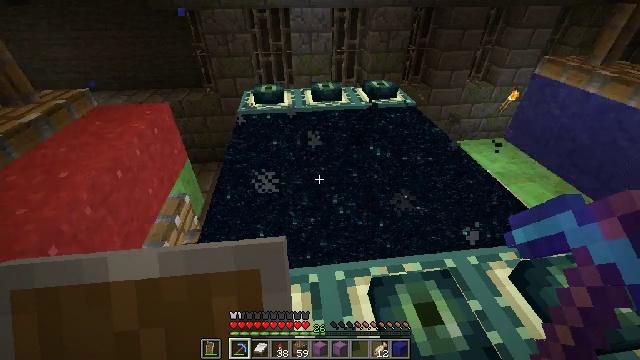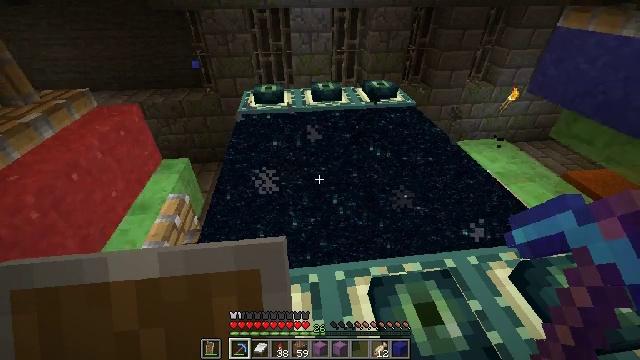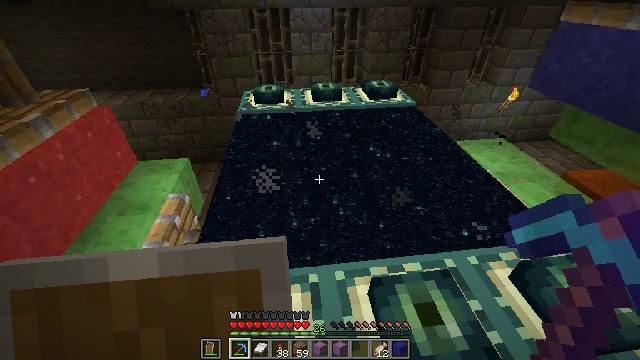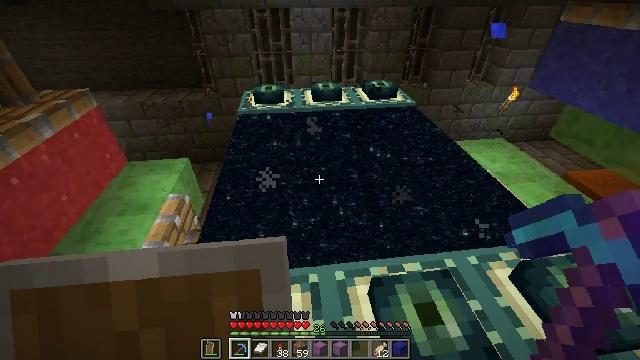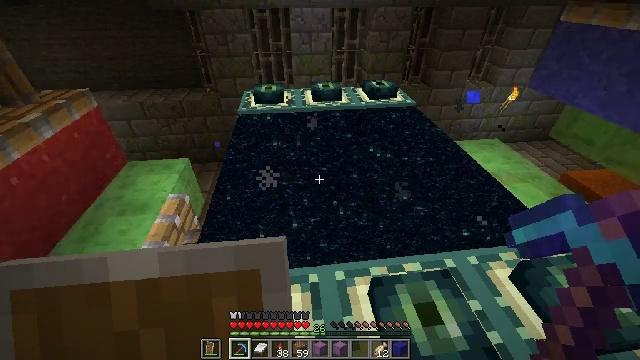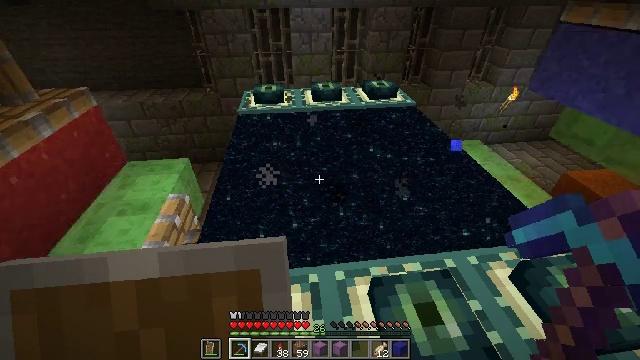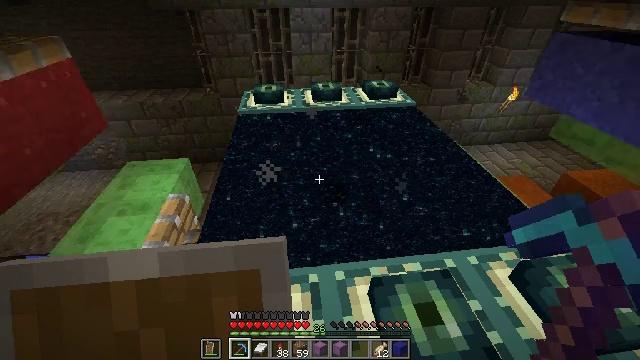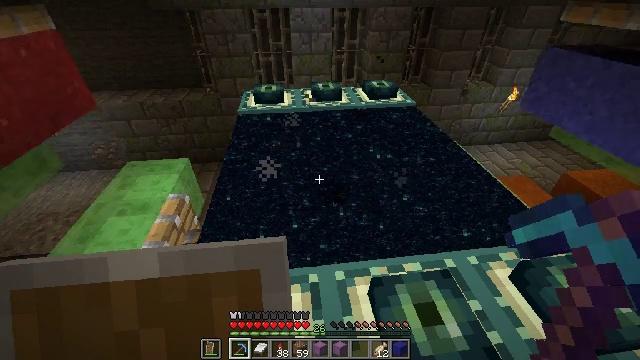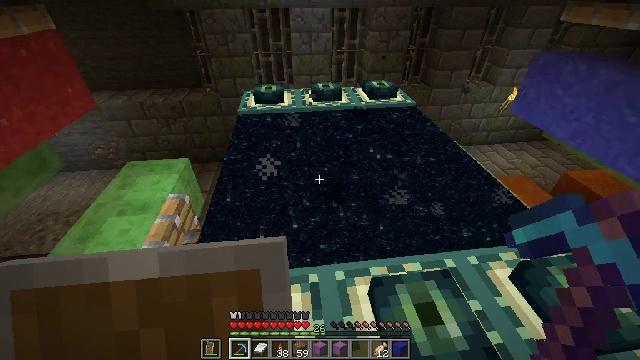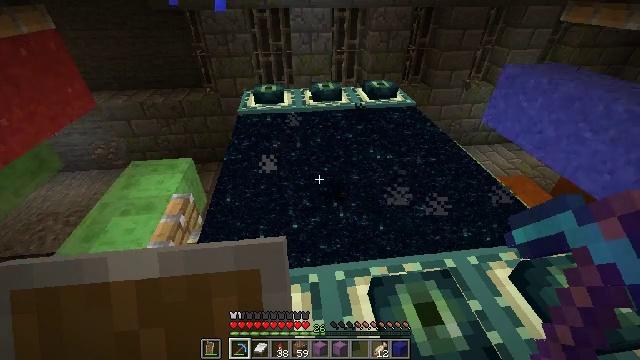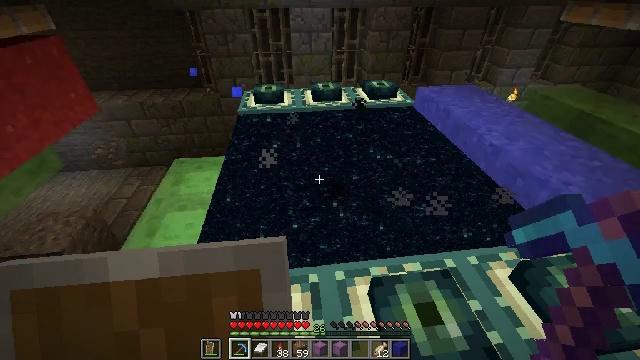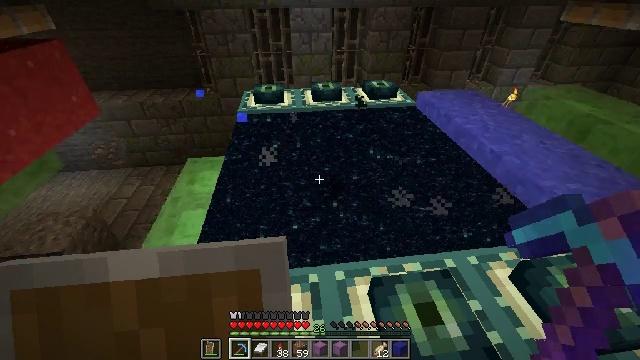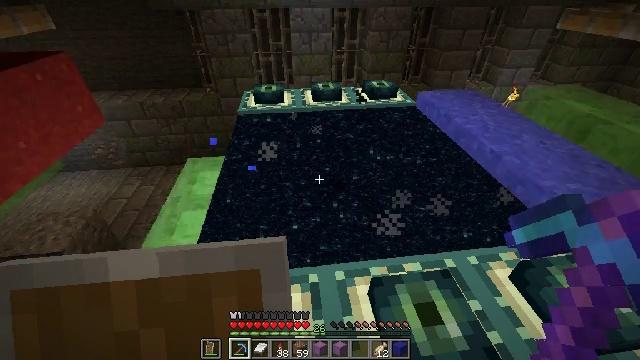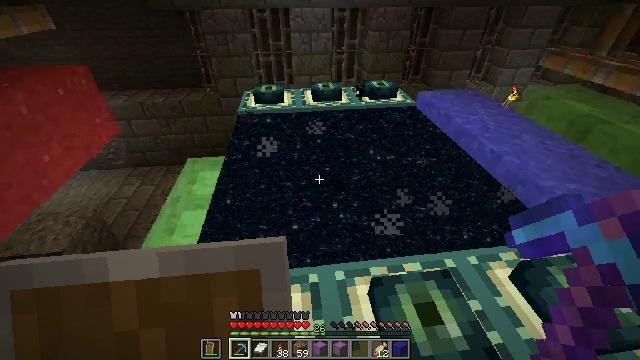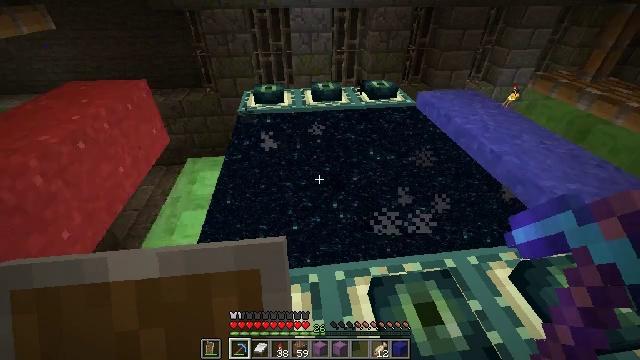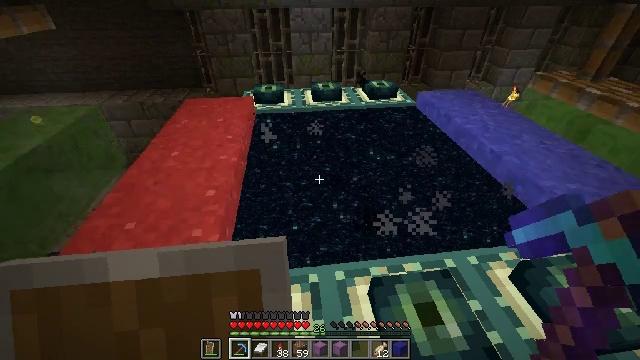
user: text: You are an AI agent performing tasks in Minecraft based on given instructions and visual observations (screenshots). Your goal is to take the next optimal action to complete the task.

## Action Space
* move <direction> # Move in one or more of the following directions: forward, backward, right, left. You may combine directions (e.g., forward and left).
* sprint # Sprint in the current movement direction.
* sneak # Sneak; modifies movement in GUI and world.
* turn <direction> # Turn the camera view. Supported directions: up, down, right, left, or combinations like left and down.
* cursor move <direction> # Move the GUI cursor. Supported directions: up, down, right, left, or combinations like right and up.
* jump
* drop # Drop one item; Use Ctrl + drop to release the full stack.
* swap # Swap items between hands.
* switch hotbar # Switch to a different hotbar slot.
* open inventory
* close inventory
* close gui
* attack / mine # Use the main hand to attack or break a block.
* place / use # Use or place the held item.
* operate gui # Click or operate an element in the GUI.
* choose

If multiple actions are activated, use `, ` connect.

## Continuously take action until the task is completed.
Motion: motion action
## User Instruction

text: Dig up the blue concrete powder.
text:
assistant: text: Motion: no_op
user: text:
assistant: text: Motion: no_op
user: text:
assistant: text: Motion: no_op
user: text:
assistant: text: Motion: no_op
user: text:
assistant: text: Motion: no_op
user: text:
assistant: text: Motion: no_op
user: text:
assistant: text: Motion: no_op
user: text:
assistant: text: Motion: no_op
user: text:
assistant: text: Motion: no_op
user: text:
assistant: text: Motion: no_op
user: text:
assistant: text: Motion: no_op
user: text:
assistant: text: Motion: no_op
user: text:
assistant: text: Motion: no_op
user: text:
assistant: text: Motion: no_op
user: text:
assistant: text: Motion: no_op
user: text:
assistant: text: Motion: no_op
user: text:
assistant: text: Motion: no_op
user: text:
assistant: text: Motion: no_op
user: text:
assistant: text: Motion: no_op
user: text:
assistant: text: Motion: no_op
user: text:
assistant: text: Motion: no_op
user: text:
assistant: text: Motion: no_op
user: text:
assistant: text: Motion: no_op
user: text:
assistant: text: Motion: no_op
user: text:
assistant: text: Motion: no_op
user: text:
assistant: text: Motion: no_op
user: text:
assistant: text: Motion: no_op
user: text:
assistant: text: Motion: no_op
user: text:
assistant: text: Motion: no_op
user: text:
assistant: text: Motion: no_op